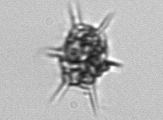
Label: Dictyocha